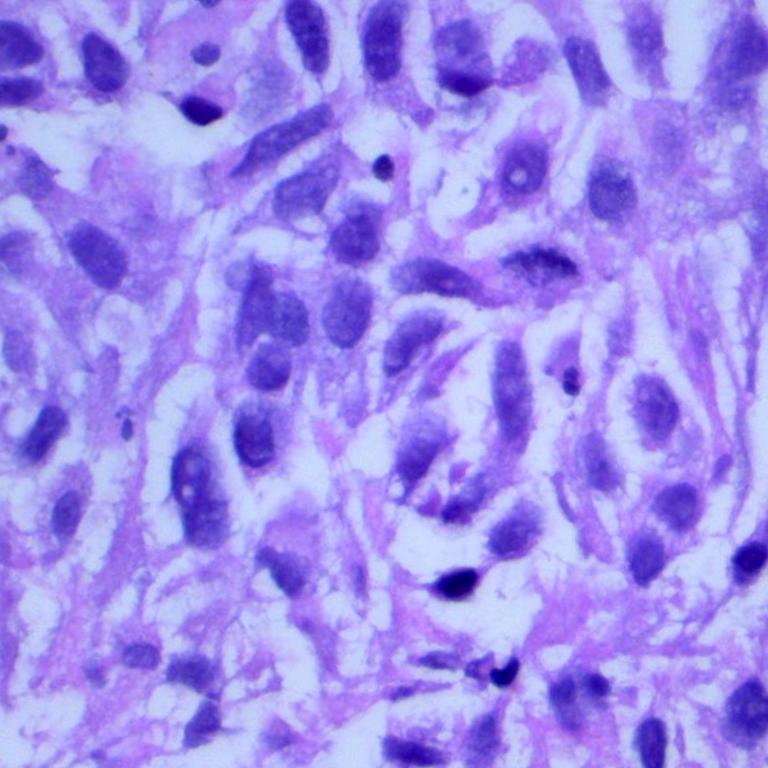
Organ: lung
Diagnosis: squamous carcinomas